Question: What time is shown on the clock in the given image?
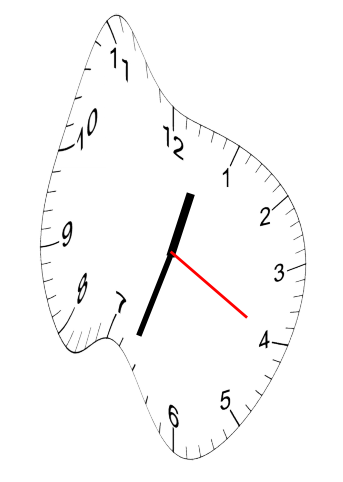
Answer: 12:33:20